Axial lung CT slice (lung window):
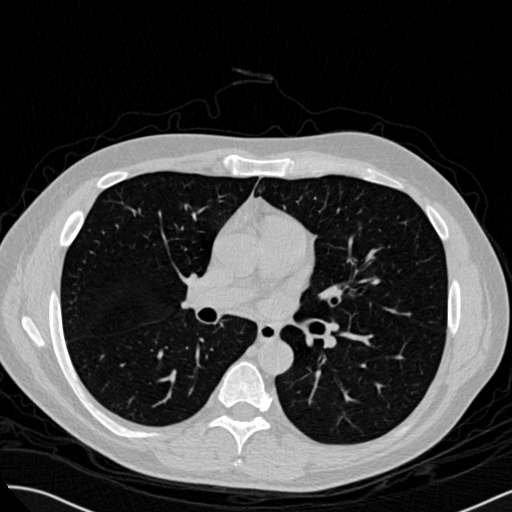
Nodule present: no